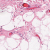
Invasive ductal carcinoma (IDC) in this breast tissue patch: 0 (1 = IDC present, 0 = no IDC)